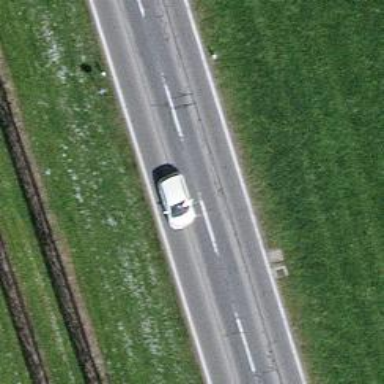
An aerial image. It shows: Secondary road.